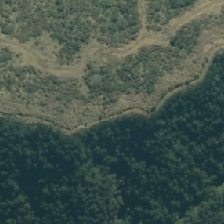
Land cover: manuka_kanuka